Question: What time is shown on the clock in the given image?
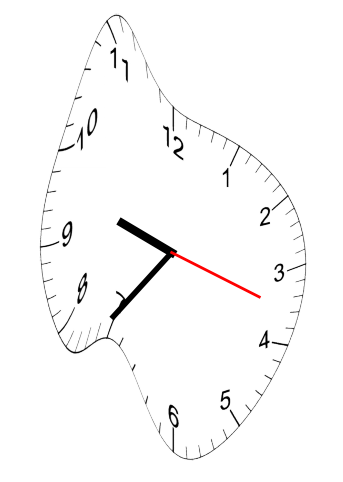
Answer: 09:36:18